Field crop: maize
Growth stage: 2
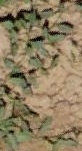
Species: convolvulus